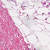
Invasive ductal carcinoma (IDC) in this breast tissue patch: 0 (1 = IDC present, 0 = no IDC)